Current action and preconditions to check: trajectory_clear

Your task: For each precondition in the list above, predict whether it will hold at this action.

Consider the current scene as observed from the mobile robot's camera, and analyze the predicted future states of all dynamic agents (e.g., people, animals, vehicles, or any moving entities) within the NEXT SECOND.

IMPORTANT: Only answer "very likely" if you are absolutely certain—based on strong, clear evidence—that a dynamic agent will violate the precondition in the predicted future state. Do NOT answer "very likely" for unlikely, ambiguous, or low-probability risks.

Ask yourself for each precondition: Is there a high probability, with clear and convincing evidence, that the predicted future states of any dynamic agent will interfere with the predicted future state of the currently executing action within the NEXT SECOND, causing that precondition to fail?

Assess the risk level based on these predictions. Use "likely" or "very likely" if motions create a clear risk of interference.

Use "neutral" or "improbable" if agents are nearby but their predicted paths are clearly diverging or non-conflicting.

Failure Risk Categories: "very improbable", "improbable", "neutral", "likely", "very likely"

Answer Format: Output ONLY the probability_of_failure value from these categories: "very improbable", "improbable", "neutral", "likely", "very likely"

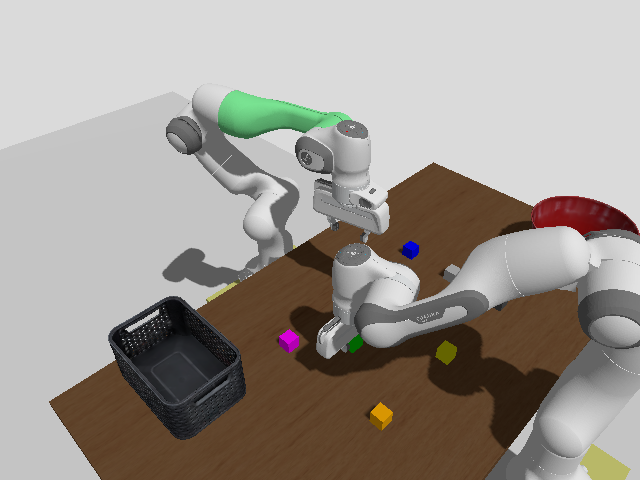

Answer: neutral